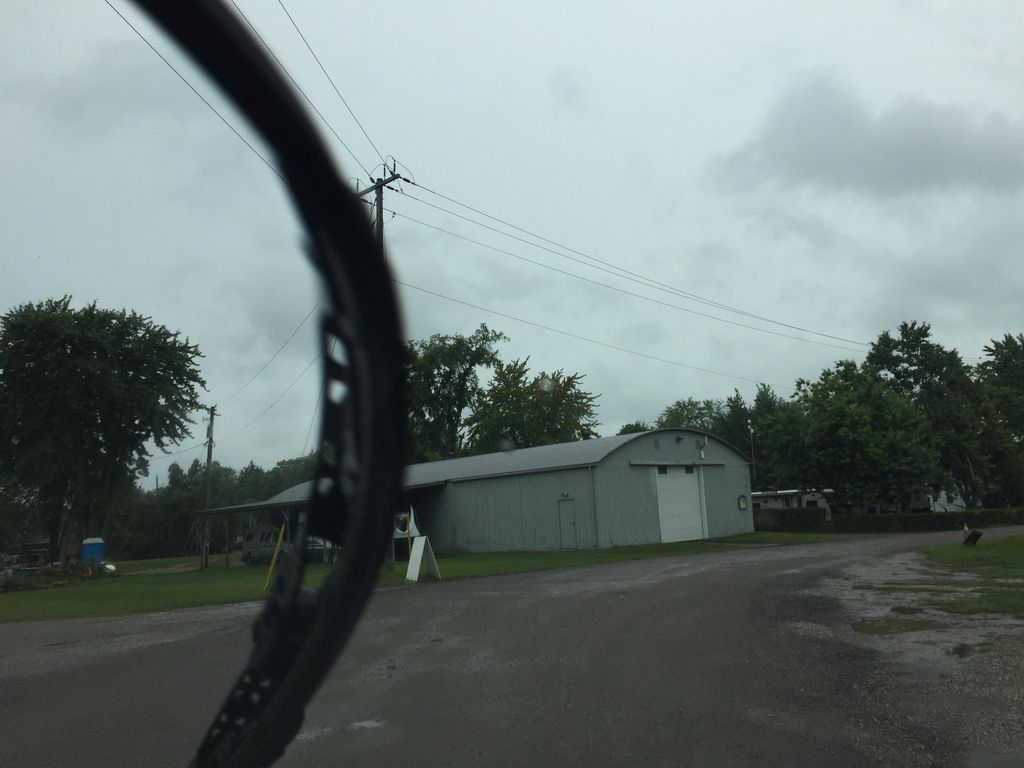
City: kitchener-waterloo